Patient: sex M, age 47
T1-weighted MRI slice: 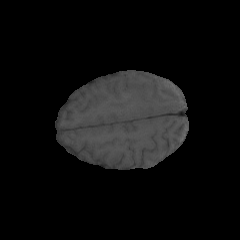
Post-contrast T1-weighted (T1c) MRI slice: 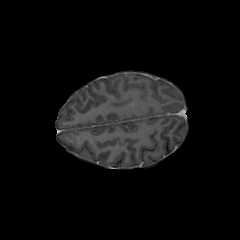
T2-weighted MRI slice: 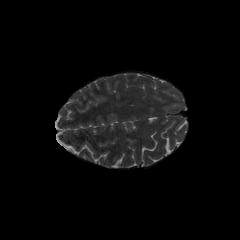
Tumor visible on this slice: yes
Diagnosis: Glioblastoma, IDH-wildtype
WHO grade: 4